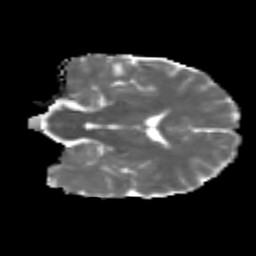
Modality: MD
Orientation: coronal
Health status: ill
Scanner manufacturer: siemens
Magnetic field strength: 3 T
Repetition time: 6.8 s
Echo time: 0.097 s